Aerial crown-view tile of a tropical tree (Barro Colorado Island, Panama), acquired 20241014:
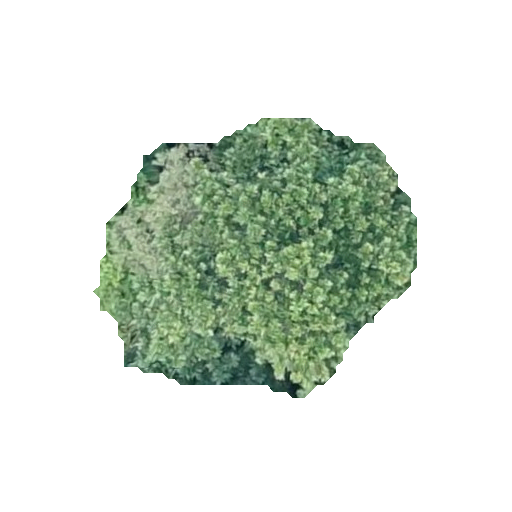
Species: Anacardium excelsum
GBIF accepted scientific name: Anacardium excelsum
Crown area: 102.555 m²